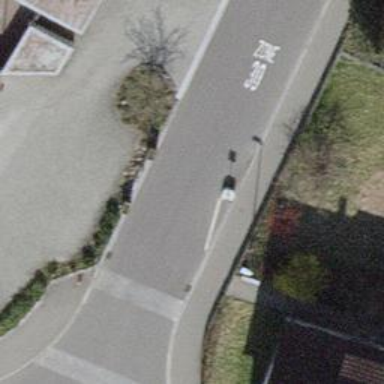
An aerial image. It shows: Chicane for traffic calming.